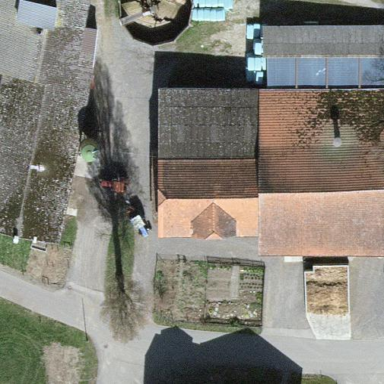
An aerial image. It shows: Farmyard area.